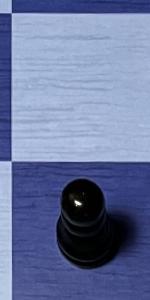
Label: Pawn_Black